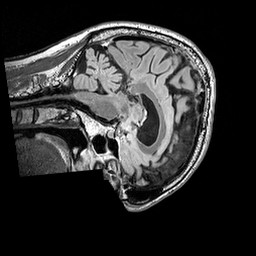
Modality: FLAIR
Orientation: sagittal
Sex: male
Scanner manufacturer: siemens
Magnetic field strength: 3 T
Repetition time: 5 s
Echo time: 0.395 s